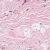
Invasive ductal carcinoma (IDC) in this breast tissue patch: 0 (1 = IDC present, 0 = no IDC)